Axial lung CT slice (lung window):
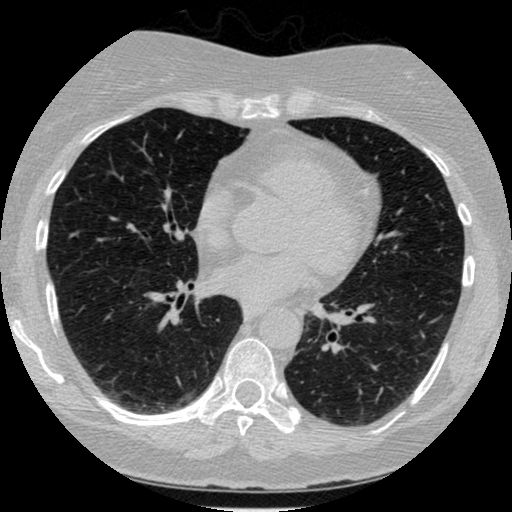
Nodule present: no